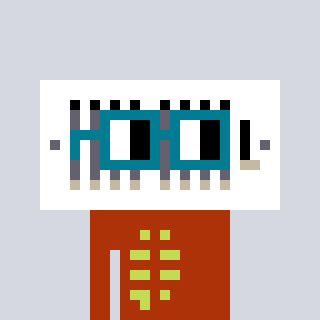
a pixel art character with square dark green glasses, a vent-shaped head and a hotbrown-colored body on a cool background